Interaction volume radius: 10 \u00c5
Interaction volume height: 15 \u00c5
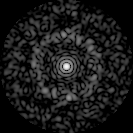
Disorder parameter: 0.8355